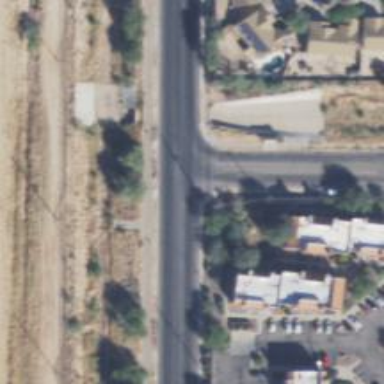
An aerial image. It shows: Road with stop sign.